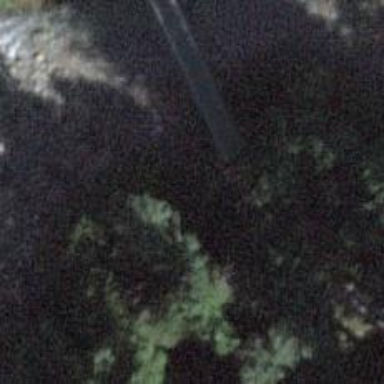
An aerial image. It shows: Path leading to bridge.